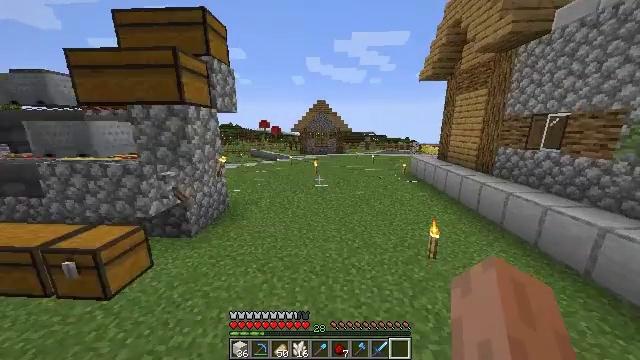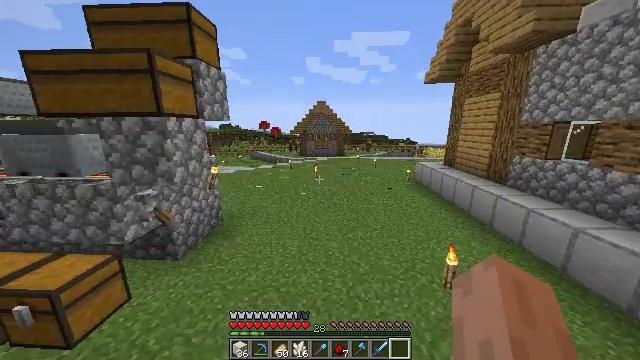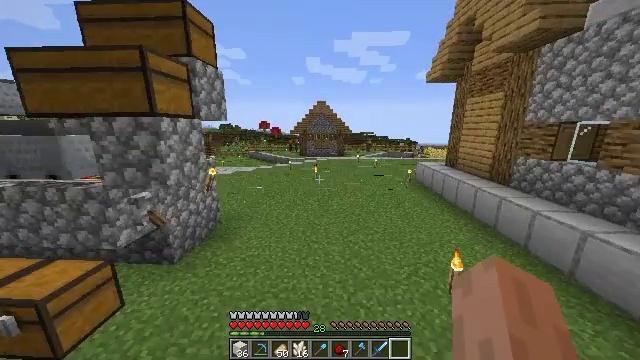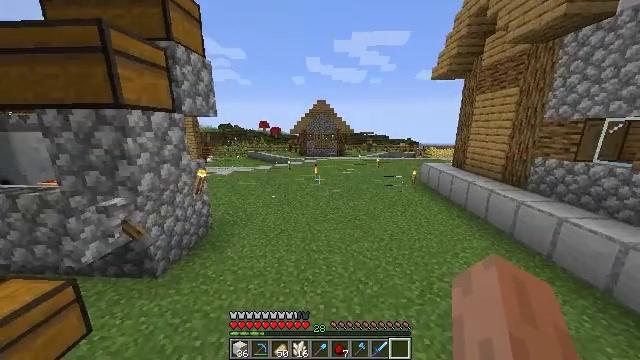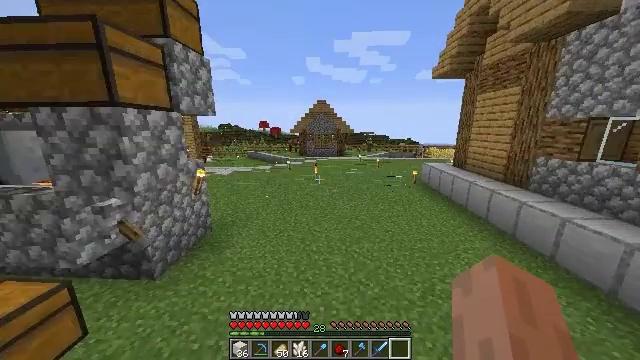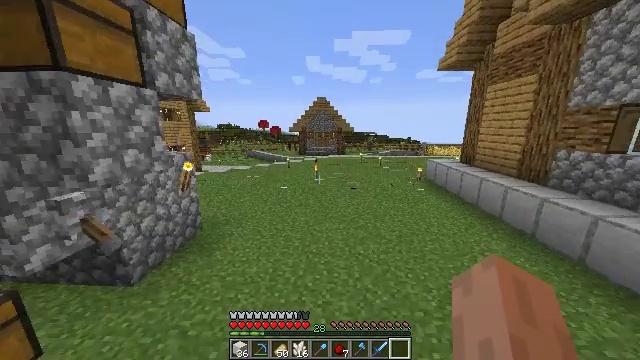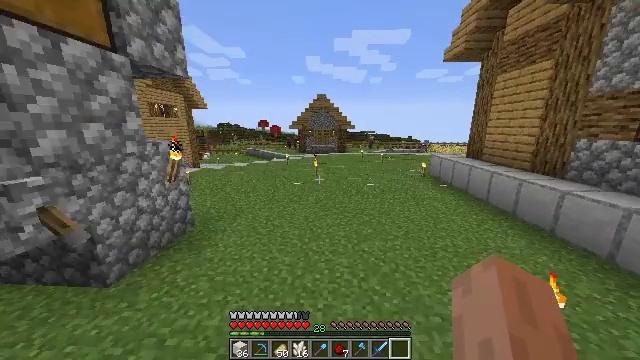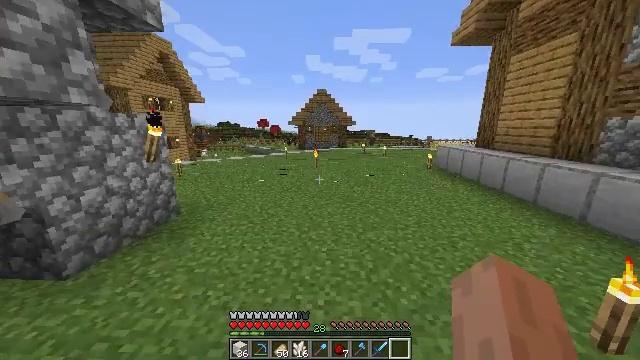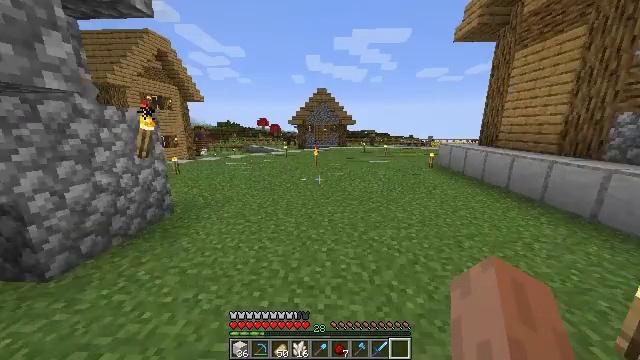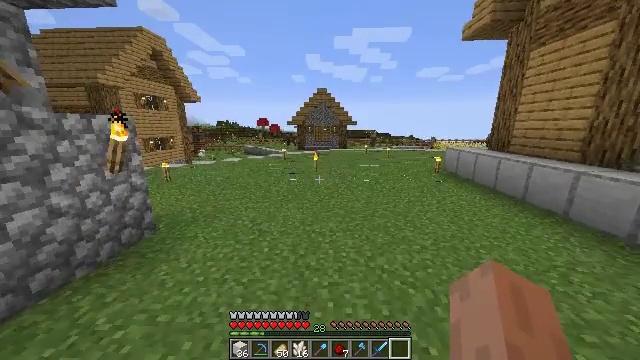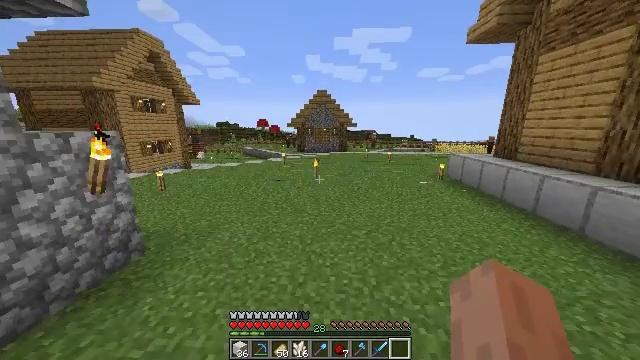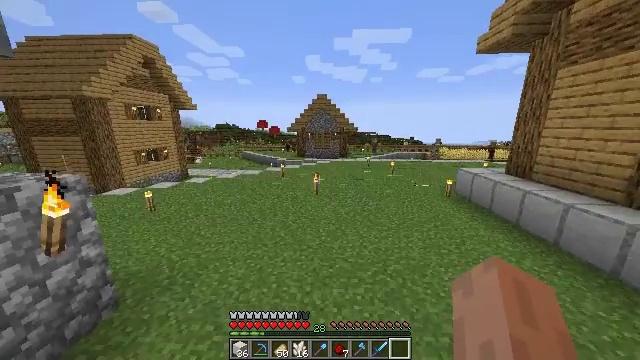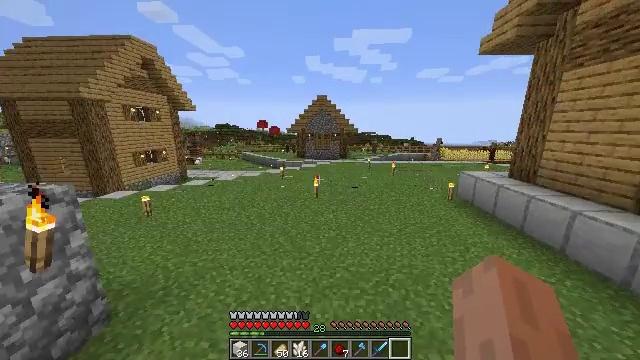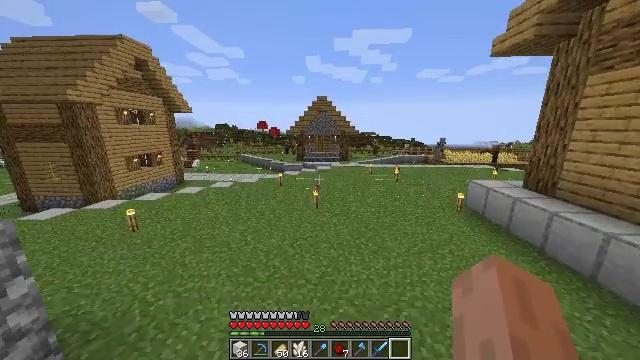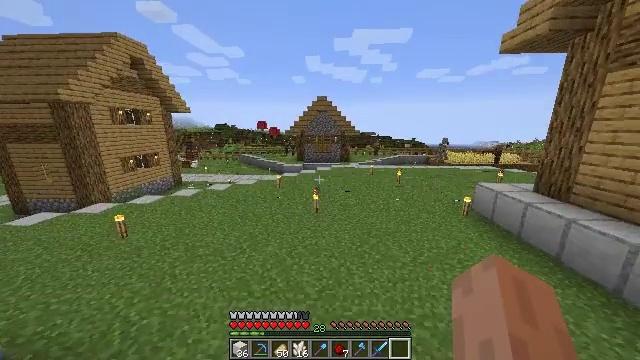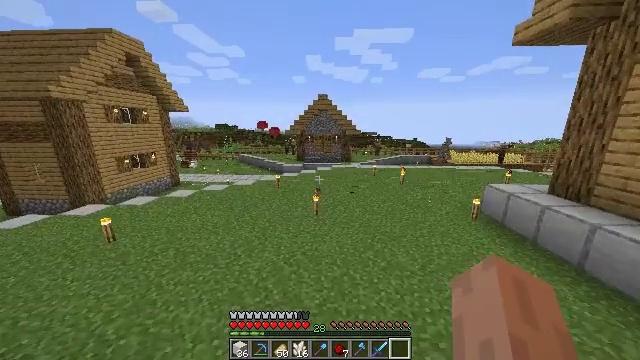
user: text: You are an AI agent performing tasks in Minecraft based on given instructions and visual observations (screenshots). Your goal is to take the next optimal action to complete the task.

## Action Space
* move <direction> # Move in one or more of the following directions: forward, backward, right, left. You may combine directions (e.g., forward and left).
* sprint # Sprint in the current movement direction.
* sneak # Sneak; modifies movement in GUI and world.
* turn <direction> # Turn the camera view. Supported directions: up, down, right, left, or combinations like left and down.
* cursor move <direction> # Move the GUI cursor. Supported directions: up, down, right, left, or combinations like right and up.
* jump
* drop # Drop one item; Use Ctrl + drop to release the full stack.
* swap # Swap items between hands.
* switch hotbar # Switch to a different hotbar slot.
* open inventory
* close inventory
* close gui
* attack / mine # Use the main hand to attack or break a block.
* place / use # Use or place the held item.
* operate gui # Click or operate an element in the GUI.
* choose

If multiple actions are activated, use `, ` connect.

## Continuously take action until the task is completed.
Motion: motion action
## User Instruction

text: Get green dye by smelting cactus in a furnace.
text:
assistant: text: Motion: move forward, jump
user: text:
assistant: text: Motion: move forward, jump
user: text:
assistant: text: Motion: move forward, jump
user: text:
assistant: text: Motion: move forward, jump
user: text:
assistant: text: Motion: move forward, jump
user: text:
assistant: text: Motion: move forward, jump
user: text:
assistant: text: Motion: move forward, sprint, jump
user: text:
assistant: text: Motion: move forward, sprint, jump
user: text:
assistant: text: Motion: move forward, sprint, jump
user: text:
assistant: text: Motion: move forward, sprint, jump
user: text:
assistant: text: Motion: move forward, jump
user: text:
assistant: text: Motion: move forward, jump
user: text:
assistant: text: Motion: move forward, jump
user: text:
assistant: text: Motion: move forward, jump
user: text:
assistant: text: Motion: move forward, jump
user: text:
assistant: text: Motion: move forward, turn left and down, jump
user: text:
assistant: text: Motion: move forward, turn left, jump
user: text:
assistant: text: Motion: move forward, sprint, turn left, jump
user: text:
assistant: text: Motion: move forward, sprint, turn left, jump
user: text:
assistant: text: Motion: move forward, sprint, turn left, jump
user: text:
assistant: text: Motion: move forward, sprint, turn left, jump
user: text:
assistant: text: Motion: move forward, turn left, jump
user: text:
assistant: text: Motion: move forward, turn left, jump
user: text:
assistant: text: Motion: move forward, turn left, jump
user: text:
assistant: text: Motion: move forward, turn left, jump
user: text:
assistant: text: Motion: move forward, jump
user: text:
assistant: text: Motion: move forward, turn right, jump
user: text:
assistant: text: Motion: move forward, jump
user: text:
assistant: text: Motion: move forward, sprint, jump
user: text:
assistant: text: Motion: move forward, sprint, jump